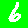
Digit: 6